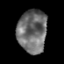
Tissue: prostate
Cell type: T cells
Senescence score: 0.3167
Nuclear area (px): 1222
Mean DAPI intensity: 110.6